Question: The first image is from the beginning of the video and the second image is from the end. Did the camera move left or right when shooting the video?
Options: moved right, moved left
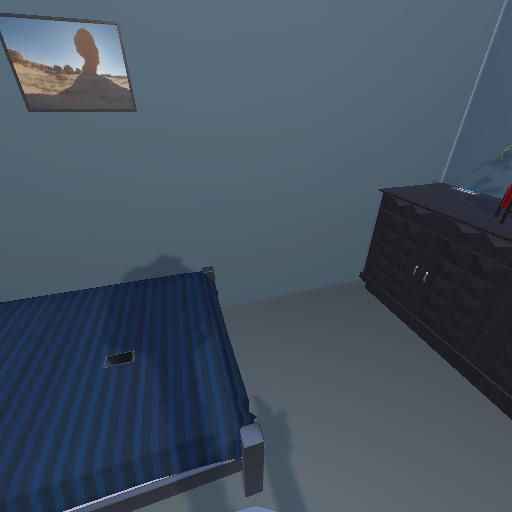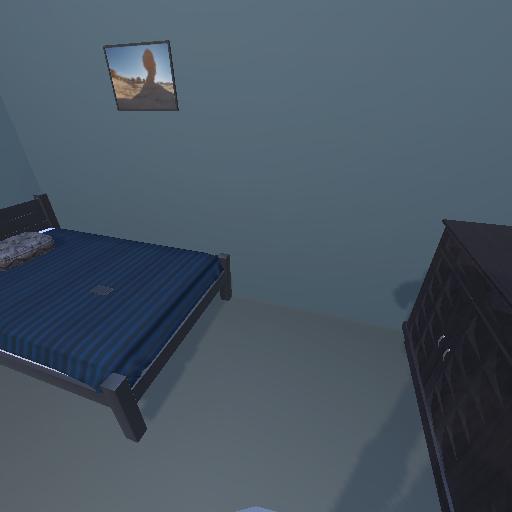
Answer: moved right